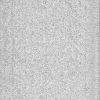
Atmospheric dust classification: dusty